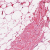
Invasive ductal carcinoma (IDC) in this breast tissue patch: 0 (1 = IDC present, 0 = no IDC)